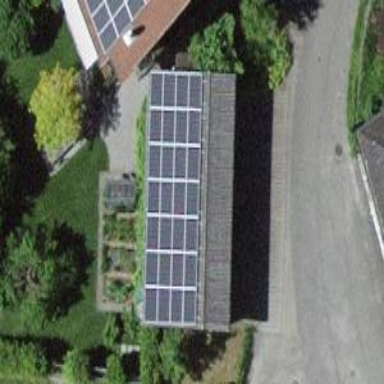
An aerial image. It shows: Solar photovoltaic panel generator.